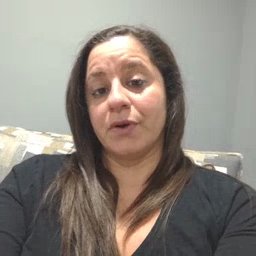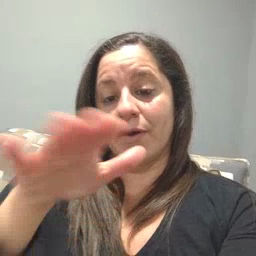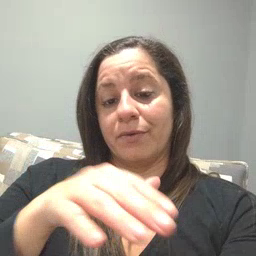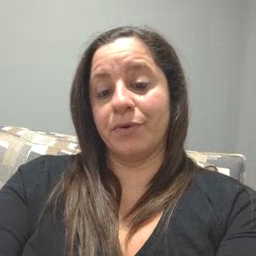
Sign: on